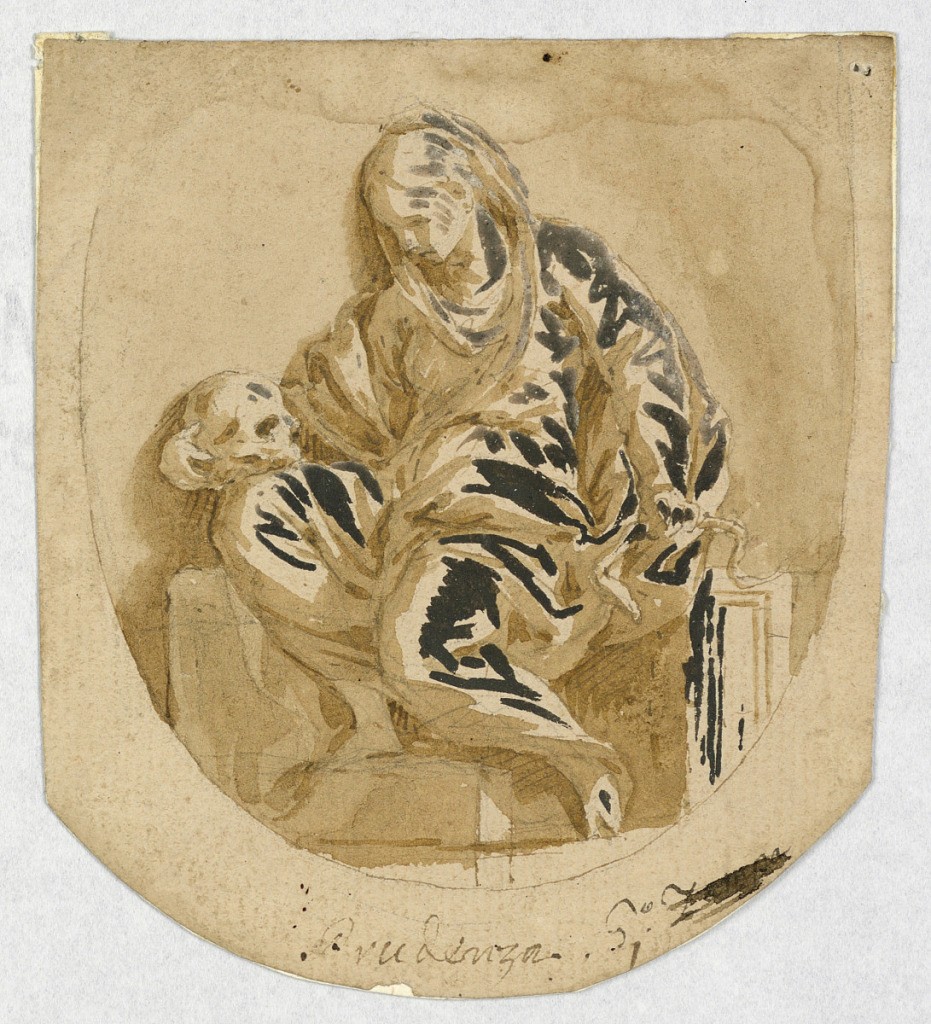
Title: Design for an Ovoidal Painting: Prudence
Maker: Giacomo Zampa, Italian, 1731 - 1808
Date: ca. 1780
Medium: Black chalk, pen and ink, brush and sepia wash, brush and white oxidized gouache on brown paper
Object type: Drawing
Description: A seated woman contemplates a skull she holds in upon her right knee. The left hand holds a snail. Most of the entire ovoid is shown. Caption: "Prudenza". On verso, opposite direction: a part of the left arm of the figure in 1931-65-51 and shadowing in red crayon.